Question: Here is my build error (with '-v -v -v' on):
'''
/Applications/Xcode.app/Contents/Developer/Toolchains/XcodeDefault.xctoolchain/usr/bin/clang++ -ObjC -lsqlite3 -lc++ -Wl,-pie -miphoneos-version-min=5.0 -arch armv7 -isysroot /Applications/Xcode.app/Contents/Developer/Platforms/iPhoneOS.platform/Developer/SDKs/iPhoneOS7.0.sdk /MyPath/obj/iPhone/Debug/mtouch-cache/MyApp.exe.armv7.o /MyPath/obj/iPhone/Debug/mtouch-cache/Blendgine.XNA.dll.armv7.o /MyPath/obj/iPhone/Debug/mtouch-cache/mscorlib.dll.armv7.o /MyPath/obj/iPhone/Debug/mtouch-cache/MonoGame.Framework.dll.armv7.o /MyPath/obj/iPhone/Debug/mtouch-cache/OpenTK.dll.armv7.o /MyPath/obj/iPhone/Debug/mtouch-cache/monotouch.dll.armv7.o /MyPath/obj/iPhone/Debug/mtouch-cache/System.dll.armv7.o /MyPath/obj/iPhone/Debug/mtouch-cache/System.Core.dll.armv7.o /MyPath/obj/iPhone/Debug/mtouch-cache/System.Xml.dll.armv7.o /MyPath/obj/iPhone/Debug/mtouch-cache/System.Runtime.Serialization.dll.armv7.o /MyPath/obj/iPhone/Debug/mtouch-cache/Blendgine.Core.dll.armv7.o /MyPath/obj/iPhone/Debug/mtouch-cache/MonoTouch.FacebookConnect.dll.armv7.o /MyPath/obj/iPhone/Debug/mtouch-cache/Microsoft.WindowsAzure.Storage.dll.armv7.o /MyPath/obj/iPhone/Debug/mtouch-cache/System.Xml.Linq.dll.armv7.o /MyPath/obj/iPhone/Debug/mtouch-cache/GoogleAnalytics.dll.armv7.o /MyPath/obj/iPhone/Debug/mtouch-cache/Microsoft.WindowsAzure.Messaging.dll.armv7.o /MyPath/obj/iPhone/Debug/mtouch-cache/MonoTouch.Dialog-1.dll.armv7.o /MyPath/obj/iPhone/Debug/mtouch-cache/System.Json.dll.armv7.o /MyPath/obj/iPhone/Debug/mtouch-cache/Newtonsoft.Json.dll.armv7.o /MyPath/obj/iPhone/Debug/mtouch-cache/Blendgine.GooglePlay.dll.armv7.o /MyPath/obj/iPhone/Debug/mtouch-cache/PlayGameServices.dll.armv7.o /MyPath/obj/iPhone/Debug/mtouch-cache/Blendgine.Tapjoy.dll.armv7.o /MyPath/obj/iPhone/Debug/mtouch-cache/Tapjoy.dll.armv7.o /MyPath/obj/iPhone/Debug/mtouch-cache/registrar.armv7.o /MyPath/obj/iPhone/Debug/mtouch-cache/main.armv7.o -force_load /MyPath/obj/iPhone/Debug/mtouch-cache/libFacebookSDK.a -force_load /MyPath/obj/iPhone/Debug/mtouch-cache/libarclite.a -force_load /MyPath/obj/iPhone/Debug/mtouch-cache/libGoogleAnalytics.a -force_load /MyPath/obj/iPhone/Debug/mtouch-cache/WindowsAzureMessaging.a -force_load /MyPath/obj/iPhone/Debug/mtouch-cache/PlayGameServices.a -force_load /MyPath/obj/iPhone/Debug/mtouch-cache/GooglePlus.a -force_load /MyPath/obj/iPhone/Debug/mtouch-cache/GoogleOpenSource.a -force_load /MyPath/obj/iPhone/Debug/mtouch-cache/TapjoyPublisherLibrary.a -o /MyPath/bin/iPhone/Debug/MyAppiOS.app/MyApp -framework CFNetwork -framework AVFoundation -framework Accelerate -framework AddressBook -framework AudioToolbox -framework QuartzCore -framework CoreBluetooth -framework CoreData -framework CoreGraphics -framework CoreImage -framework CoreLocation -framework CoreText -framework Foundation -framework GameKit -framework ImageIO -framework MobileCoreServices -framework Security -framework SystemConfiguration -framework CoreMedia -framework CoreMIDI -framework CoreVideo -framework StoreKit -framework AssetsLibrary -framework CoreTelephony -framework EventKit -framework EventKitUI -framework CoreMotion -framework GLKit -framework iAd -framework MapKit -framework MediaPlayer -framework MessageUI -framework NewsstandKit -framework OpenGLES -framework Twitter -framework UIKit -framework AddressBookUI -framework ExternalAccessory -framework QuickLook -weak_framework Social -weak_framework PassKit -weak_framework SpriteKit -weak_framework JavaScriptCore -weak_framework MultipeerConnectivity -weak_framework GameController -weak_framework MediaAccessibility -weak_framework SafariServices -weak_framework AdSupport -weak_framework Accounts -lz -liconv -u _mono_pmip -u _xamarin_init_nsthread -u _xamarin_get_block_descriptor -u _monotouch_get_locale_country_code -u _monotouch_log -u _monotouch_start_wwan -u _monotouch_timezone_get_data -u _monotouch_timezone_get_names -u _monotouch_IntPtr_objc_msgSend_IntPtr -u _monotouch_IntPtr_objc_msgSendSuper_IntPtr -u _monotouch_release_managed_ref -u _monotouch_create_managed_ref -u _CloseZStream -u _CreateZStream -u _Flush -u _ReadZStream -u _WriteZStream /Developer/MonoTouch/SDKs/MonoTouch.iphoneos.sdk/usr/lib/libmonosgen-2.0.a /Developer/MonoTouch/SDKs/MonoTouch.iphoneos.sdk/usr/lib/libmonotouch-sgen-debug.a
Process exited with code 1, command:
/Applications/Xcode.app/Contents/Developer/Toolchains/XcodeDefault.xctoolchain/usr/bin/clang++ -ObjC -lsqlite3 -lc++ -Wl,-pie -miphoneos-version-min=5.0 -arch armv7 -isysroot /Applications/Xcode.app/Contents/Developer/Platforms/iPhoneOS.platform/Developer/SDKs/iPhoneOS7.0.sdk /MyPath/obj/iPhone/Debug/mtouch-cache/MyApp.exe.armv7.o /MyPath/obj/iPhone/Debug/mtouch-cache/Blendgine.XNA.dll.armv7.o /MyPath/obj/iPhone/Debug/mtouch-cache/mscorlib.dll.armv7.o /MyPath/obj/iPhone/Debug/mtouch-cache/MonoGame.Framework.dll.armv7.o /MyPath/obj/iPhone/Debug/mtouch-cache/OpenTK.dll.armv7.o /MyPath/obj/iPhone/Debug/mtouch-cache/monotouch.dll.armv7.o /MyPath/obj/iPhone/Debug/mtouch-cache/System.dll.armv7.o /MyPath/obj/iPhone/Debug/mtouch-cache/System.Core.dll.armv7.o /MyPath/obj/iPhone/Debug/mtouch-cache/System.Xml.dll.armv7.o /MyPath/obj/iPhone/Debug/mtouch-cache/System.Runtime.Serialization.dll.armv7.o /MyPath/obj/iPhone/Debug/mtouch-cache/Blendgine.Core.dll.armv7.o /MyPath/obj/iPhone/Debug/mtouch-cache/MonoTouch.FacebookConnect.dll.armv7.o /MyPath/obj/iPhone/Debug/mtouch-cache/Microsoft.WindowsAzure.Storage.dll.armv7.o /MyPath/obj/iPhone/Debug/mtouch-cache/System.Xml.Linq.dll.armv7.o /MyPath/obj/iPhone/Debug/mtouch-cache/GoogleAnalytics.dll.armv7.o /MyPath/obj/iPhone/Debug/mtouch-cache/Microsoft.WindowsAzure.Messaging.dll.armv7.o /MyPath/obj/iPhone/Debug/mtouch-cache/MonoTouch.Dialog-1.dll.armv7.o /MyPath/obj/iPhone/Debug/mtouch-cache/System.Json.dll.armv7.o /MyPath/obj/iPhone/Debug/mtouch-cache/Newtonsoft.Json.dll.armv7.o /MyPath/obj/iPhone/Debug/mtouch-cache/Blendgine.GooglePlay.dll.armv7.o /MyPath/obj/iPhone/Debug/mtouch-cache/PlayGameServices.dll.armv7.o /MyPath/obj/iPhone/Debug/mtouch-cache/Blendgine.Tapjoy.dll.armv7.o /MyPath/obj/iPhone/Debug/mtouch-cache/Tapjoy.dll.armv7.o /MyPath/obj/iPhone/Debug/mtouch-cache/registrar.armv7.o /MyPath/obj/iPhone/Debug/mtouch-cache/main.armv7.o -force_load /MyPath/obj/iPhone/Debug/mtouch-cache/libFacebookSDK.a -force_load /MyPath/obj/iPhone/Debug/mtouch-cache/libarclite.a -force_load /MyPath/obj/iPhone/Debug/mtouch-cache/libGoogleAnalytics.a -force_load /MyPath/obj/iPhone/Debug/mtouch-cache/WindowsAzureMessaging.a -force_load /MyPath/obj/iPhone/Debug/mtouch-cache/PlayGameServices.a -force_load /MyPath/obj/iPhone/Debug/mtouch-cache/GooglePlus.a -force_load /MyPath/obj/iPhone/Debug/mtouch-cache/GoogleOpenSource.a -force_load /MyPath/obj/iPhone/Debug/mtouch-cache/TapjoyPublisherLibrary.a -o /MyPath/bin/iPhone/Debug/MyAppiOS.app/MyApp -framework CFNetwork -framework AVFoundation -framework Accelerate -framework AddressBook -framework AudioToolbox -framework QuartzCore -framework CoreBluetooth -framework CoreData -framework CoreGraphics -framework CoreImage -framework CoreLocation -framework CoreText -framework Foundation -framework GameKit -framework ImageIO -framework MobileCoreServices -framework Security -framework SystemConfiguration -framework CoreMedia -framework CoreMIDI -framework CoreVideo -framework StoreKit -framework AssetsLibrary -framework CoreTelephony -framework EventKit -framework EventKitUI -framework CoreMotion -framework GLKit -framework iAd -framework MapKit -framework MediaPlayer -framework MessageUI -framework NewsstandKit -framework OpenGLES -framework Twitter -framework UIKit -framework AddressBookUI -framework ExternalAccessory -framework QuickLook -weak_framework Social -weak_framework PassKit -weak_framework SpriteKit -weak_framework JavaScriptCore -weak_framework MultipeerConnectivity -weak_framework GameController -weak_framework MediaAccessibility -weak_framework SafariServices -weak_framework AdSupport -weak_framework Accounts -lz -liconv -u _mono_pmip -u _xamarin_init_nsthread -u _xamarin_get_block_descriptor -u _monotouch_get_locale_country_code -u _monotouch_log -u _monotouch_start_wwan -u _monotouch_timezone_get_data -u _monotouch_timezone_get_names -u _monotouch_IntPtr_objc_msgSend_IntPtr -u _monotouch_IntPtr_objc_msgSendSuper_IntPtr -u _monotouch_release_managed_ref -u _monotouch_create_managed_ref -u _CloseZStream -u _CreateZStream -u _Flush -u _ReadZStream -u _WriteZStream /Developer/MonoTouch/SDKs/MonoTouch.iphoneos.sdk/usr/lib/libmonosgen-2.0.a /Developer/MonoTouch/SDKs/MonoTouch.iphoneos.sdk/usr/lib/libmonotouch-sgen-debug.a
Undefined symbols for architecture armv7:
"_EVP_add_alg_module", referenced from:
_OPENSSL_load_builtin_modules in PlayGameServices.a(conf_mall.o)
ld: symbol(s) not found for architecture armv7
clang: error: linker command failed with exit code 1 (use -v to see invocation)
error MT5210: Native linking failed, undefined symbol: _EVP_add_alg_module. Please verify that all the necessary frameworks have been referenced and native libraries are properly linked in.
error MT5202: Native linking failed. Please review the build log.
'''
So my binding project has three *.a libraries added. Here is a sample of the 'LinkWith' attribute I have setup (I did the same for all three, but with different .a file, of course):
'''
[assembly: LinkWith ("PlayGameServices.a", LinkTarget.ArmV7 | LinkTarget.ArmV7s | LinkTarget.Simulator,
Frameworks = "AddressBook AssetsLibrary CoreData CoreGraphics CoreLocation CoreMotion CoreText Foundation MediaPlayer QuartzCore Security SystemConfiguration UIKit", LinkerFlags = "-lc++", IsCxx = true,
ForceLoad = true)]
'''
Here is a screenshot of the library's sample Xcode project, with its list of frameworks:

I'm sure XCTest isn't needed. What am I missing?
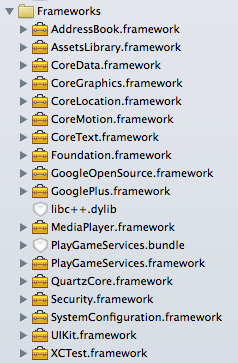
Answer: In part because it does not offer binary API compatibility your code (or libraries) cannot bind to the iOS installed version of (i.e. it's a private library).
It's common for some libraries to include their own copy of openssl.
From the above my is that 'ForceLoad' is loading everything (as asked) but the static library (PlayGameServices.a) might be missing some symbols. Such error might not be reported if everything was not loaded (i.e. no ForceLoad). To test this you can try the ObjC with forceload.
You might also want to try using 'SmartLink = true' and set 'ForceLoad = false'. That should reduce your application size and, as it won't be loading every symbols, might work around the issue in the static library (missing symbol).